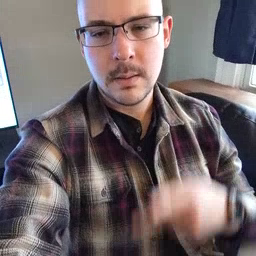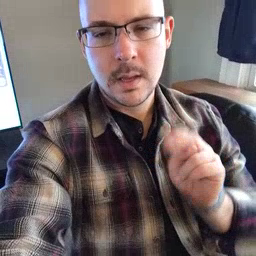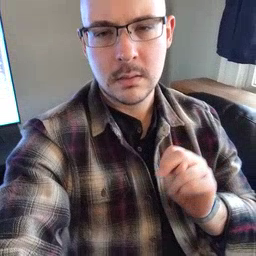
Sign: pen